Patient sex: M
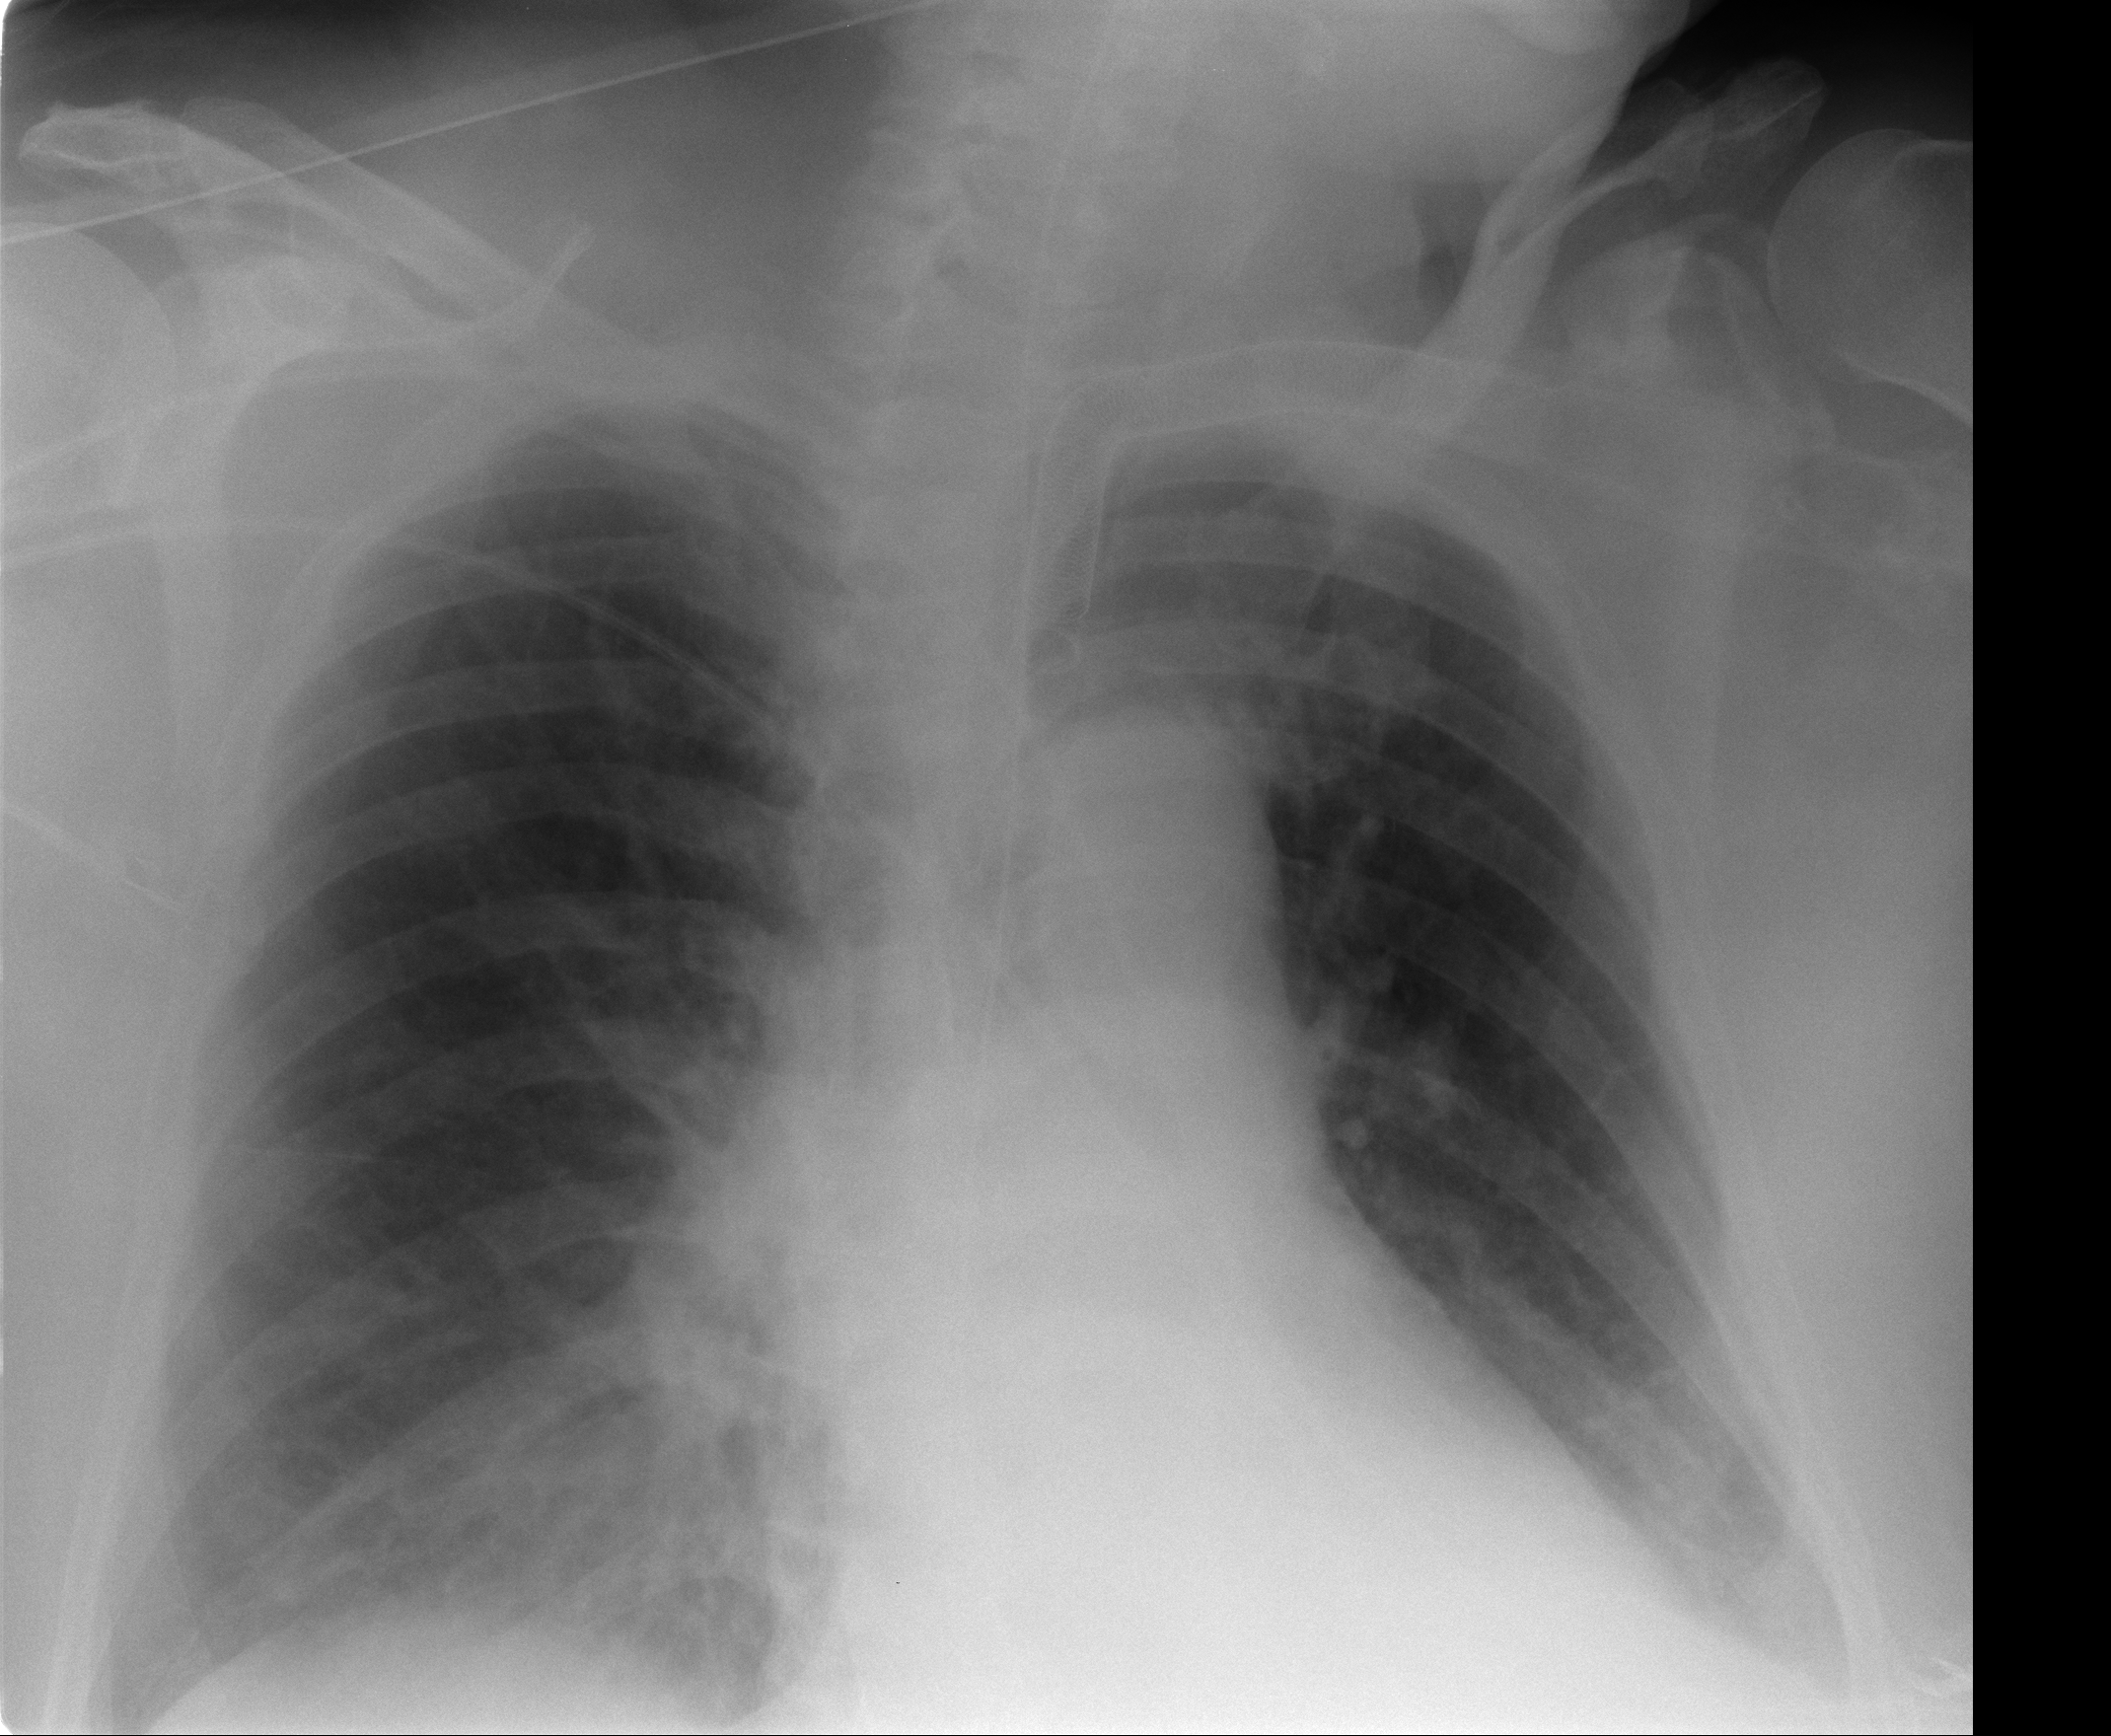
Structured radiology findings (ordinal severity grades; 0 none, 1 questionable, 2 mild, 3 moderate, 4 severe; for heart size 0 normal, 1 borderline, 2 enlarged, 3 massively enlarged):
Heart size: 2
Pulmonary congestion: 2
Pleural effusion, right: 2
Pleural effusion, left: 1
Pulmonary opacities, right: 0
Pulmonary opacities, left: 0
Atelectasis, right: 2
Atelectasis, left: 2